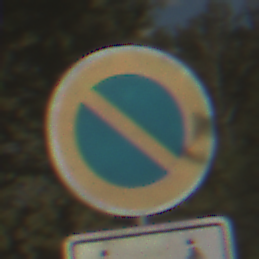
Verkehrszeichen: EingeschraenktesHalteverbot
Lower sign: CarsharingfahrzeugeFrei
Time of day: MorningAfternoon
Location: Outdoor (Nature)
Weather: PartlyCloudy
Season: NotSpecified
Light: Natural